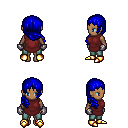
a pixel art fantasy rpg character, female body template, human, dark skin, maroon tunic, teal pants, blue right-swept hairstyle, metal gloves, gold boots, four views (front, back, left, right), 2x2 character sprite sheet, small pixel art, hard edges, no anti-aliasing